Field crop: maize
Growth stage: 2
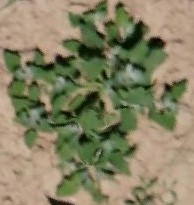
Species: chenopodium